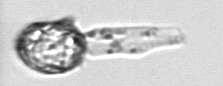
Label: Protoperidinium